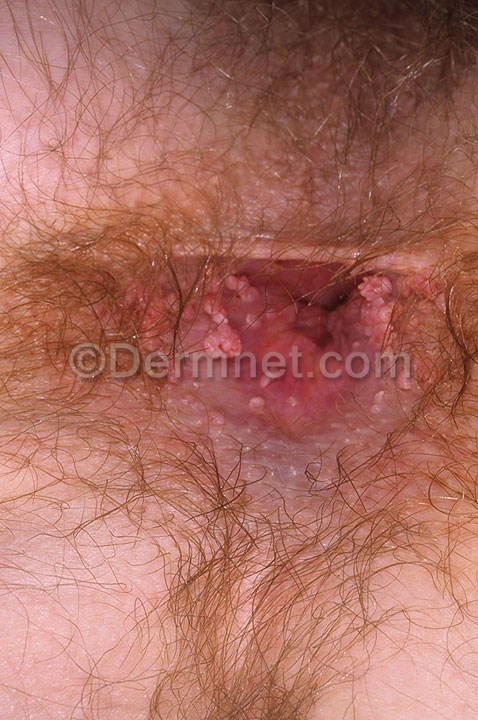
Disease: Herpes HPV and other STDs Photos